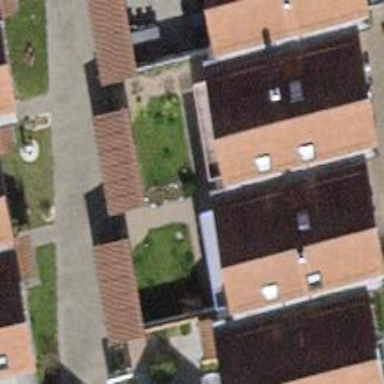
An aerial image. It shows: Terrace building.